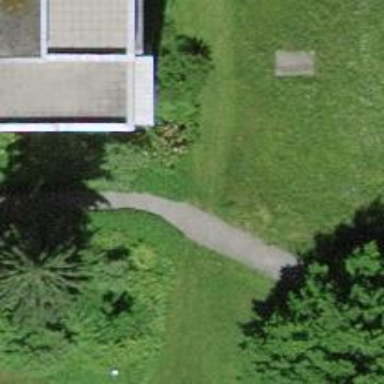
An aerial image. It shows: Paved footway.